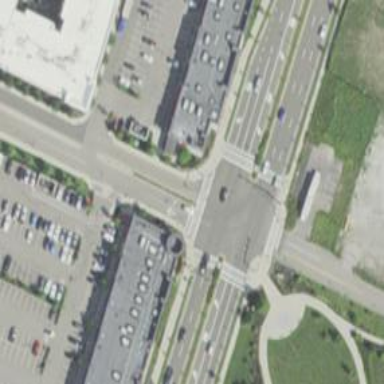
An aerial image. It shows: Asphalt cycleway with crossing.